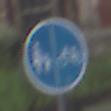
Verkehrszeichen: GetrennterRadUndGehwegRadwegRechts
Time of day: Midday
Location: Outdoor (Urban)
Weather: Overcast
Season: NotSpecified
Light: Natural